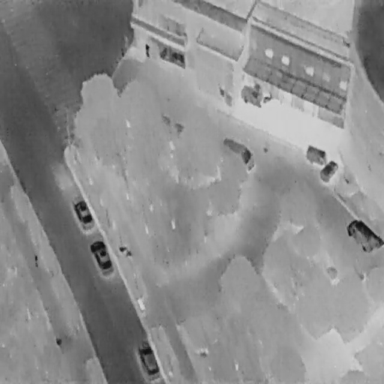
There are five Cars in the infrared image.